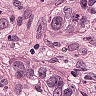
Metastatic tissue present: yes